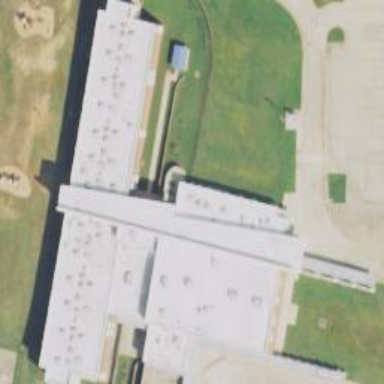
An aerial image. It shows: School.